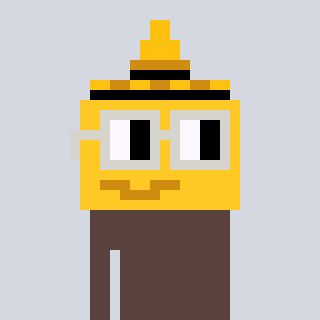
a pixel art character with square light gray glasses, a mustard-shaped head and a darkbrown-colored body on a cool background